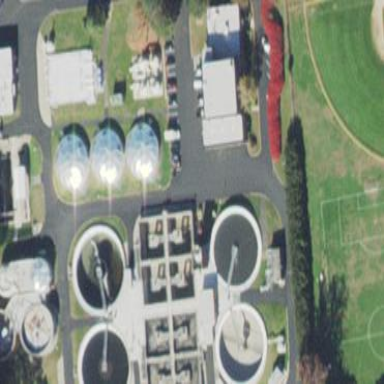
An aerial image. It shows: View of wastewater plant.